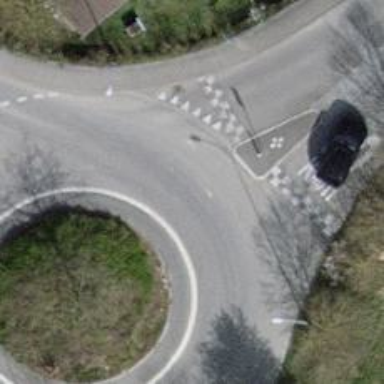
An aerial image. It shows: Bollard barrier.